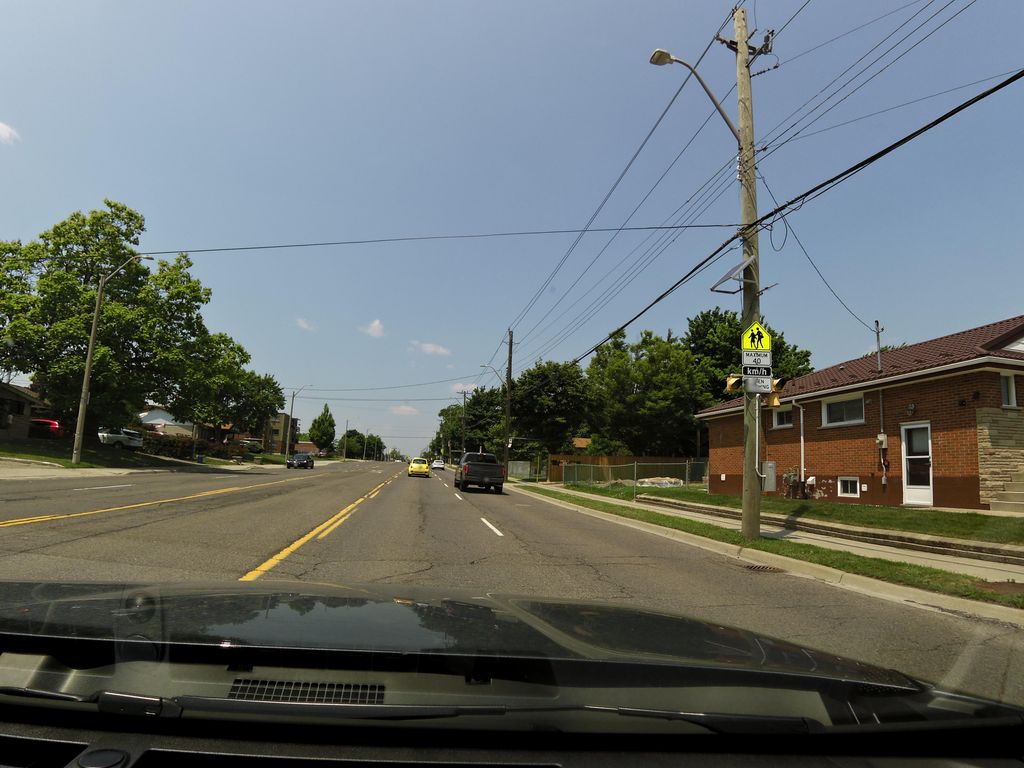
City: hamilton